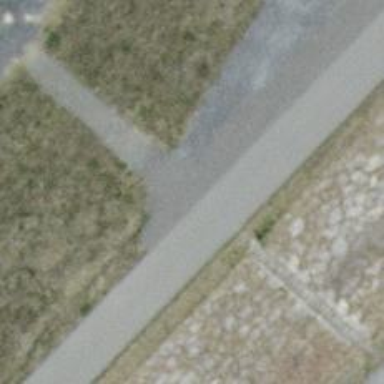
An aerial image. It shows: Path with pebblestone surface.